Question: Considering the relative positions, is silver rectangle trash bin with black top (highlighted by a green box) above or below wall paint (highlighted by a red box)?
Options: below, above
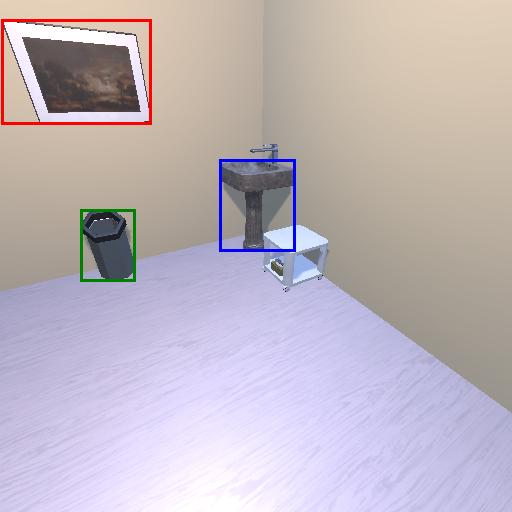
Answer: below